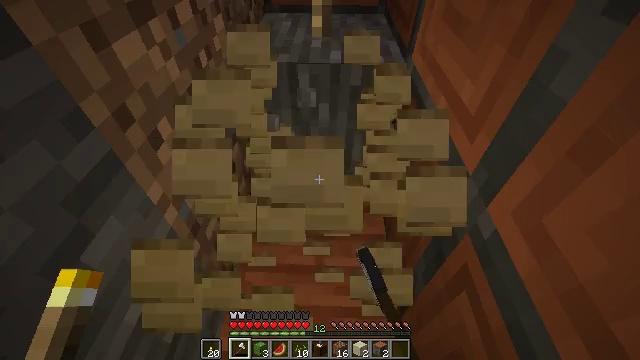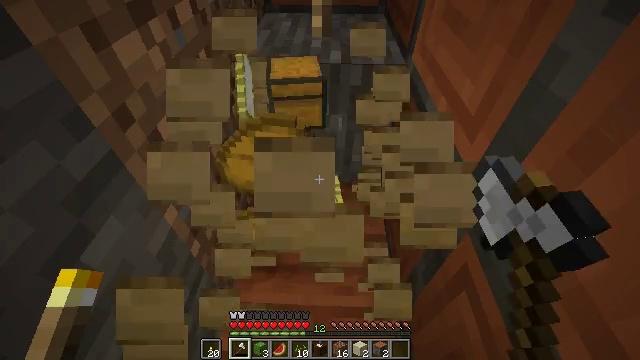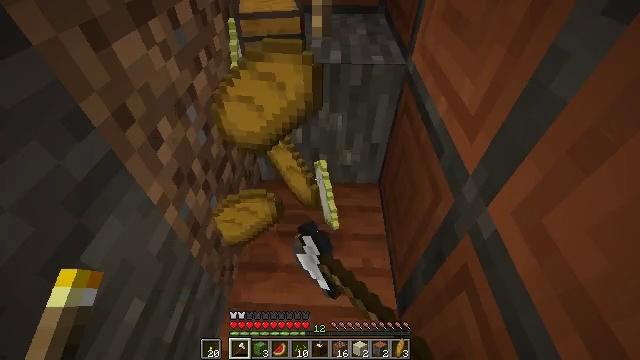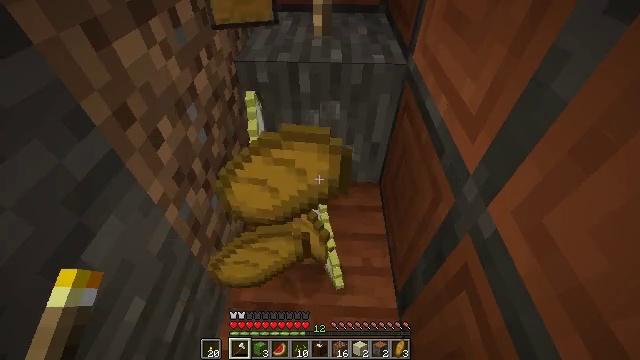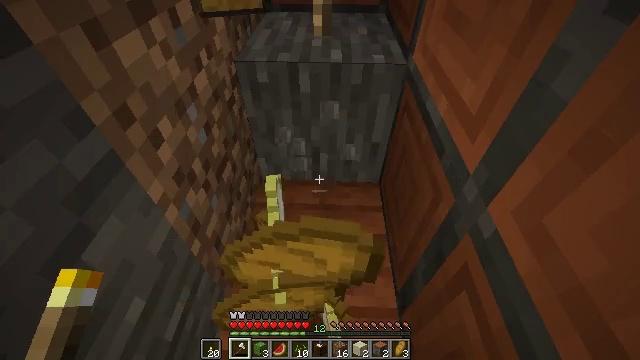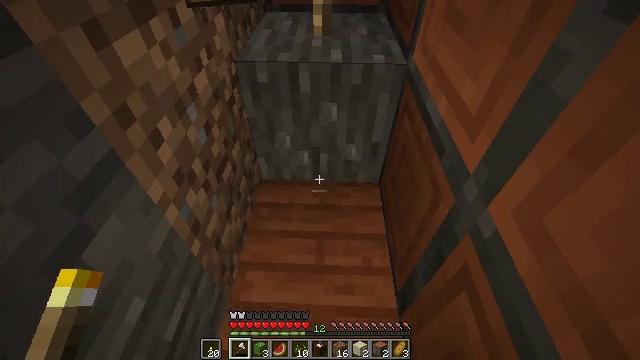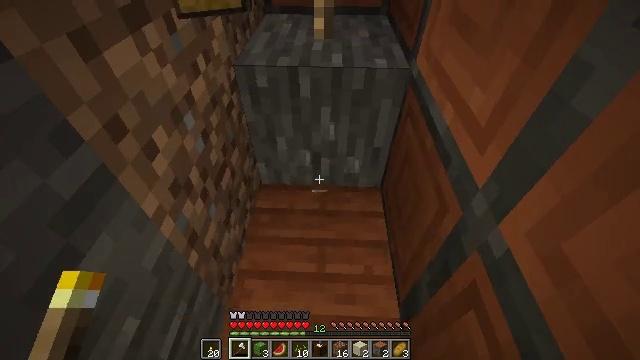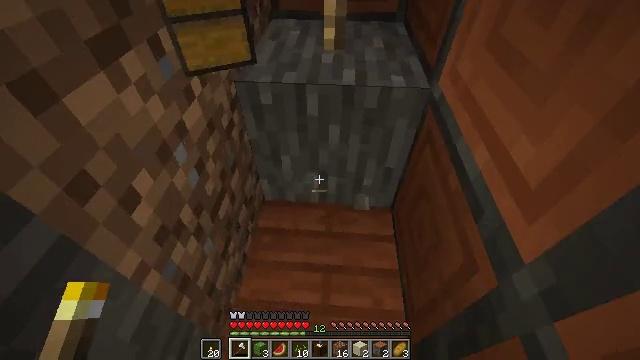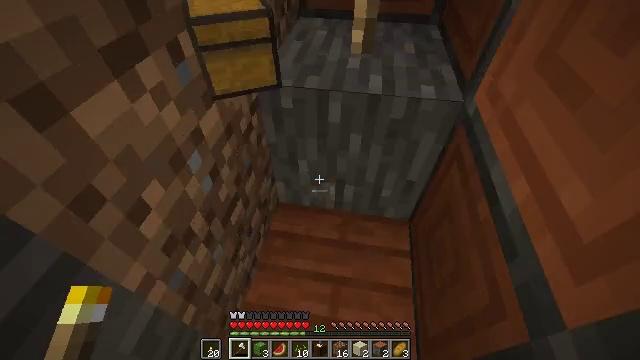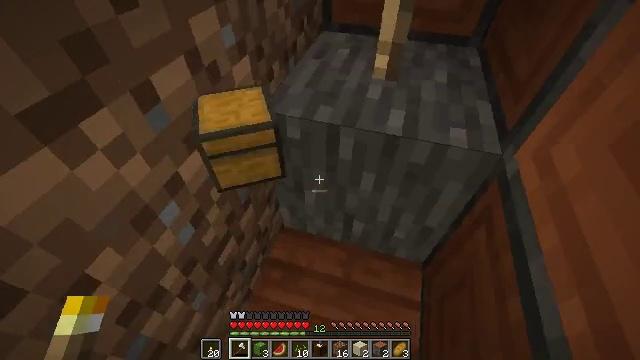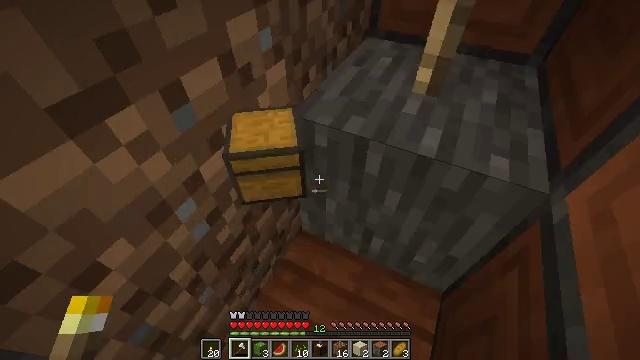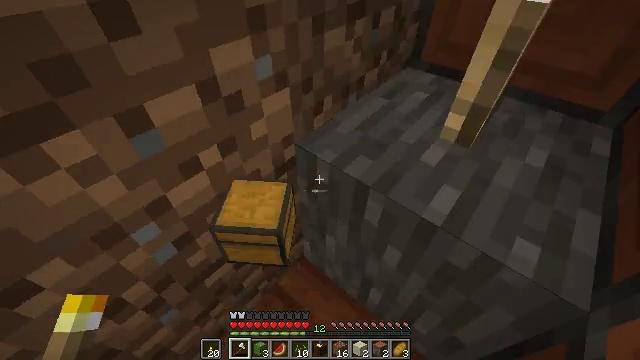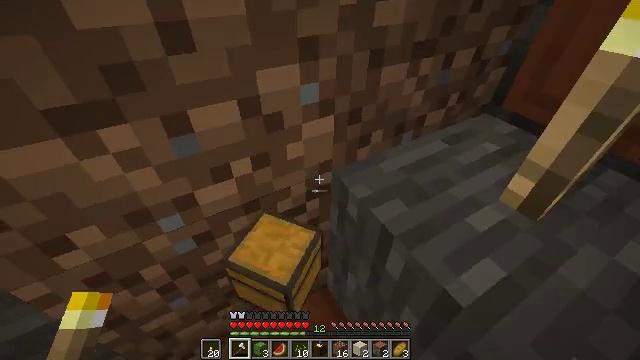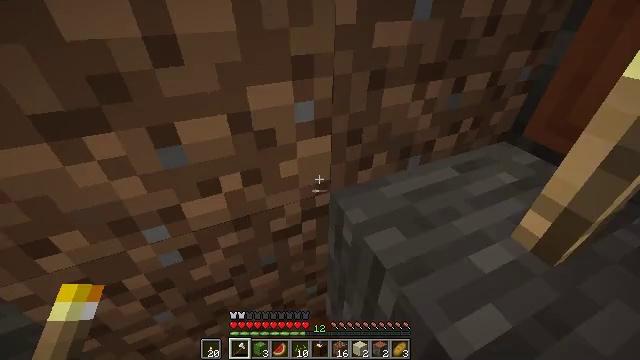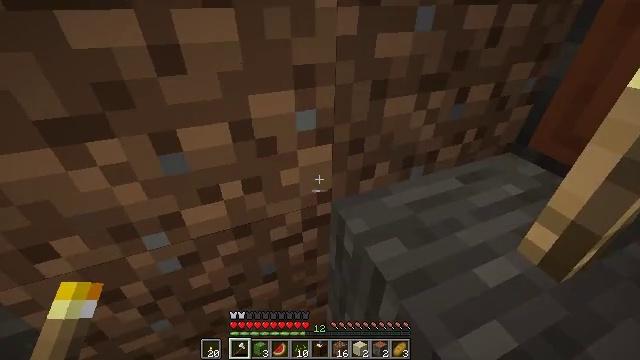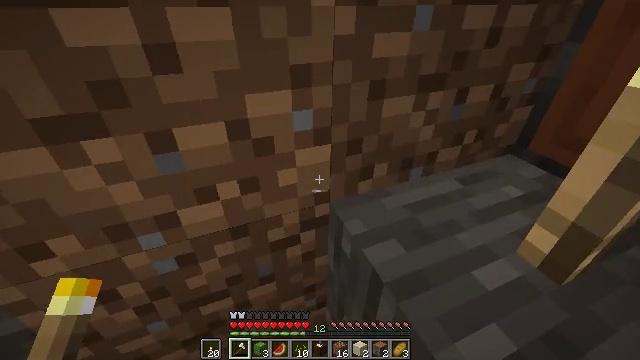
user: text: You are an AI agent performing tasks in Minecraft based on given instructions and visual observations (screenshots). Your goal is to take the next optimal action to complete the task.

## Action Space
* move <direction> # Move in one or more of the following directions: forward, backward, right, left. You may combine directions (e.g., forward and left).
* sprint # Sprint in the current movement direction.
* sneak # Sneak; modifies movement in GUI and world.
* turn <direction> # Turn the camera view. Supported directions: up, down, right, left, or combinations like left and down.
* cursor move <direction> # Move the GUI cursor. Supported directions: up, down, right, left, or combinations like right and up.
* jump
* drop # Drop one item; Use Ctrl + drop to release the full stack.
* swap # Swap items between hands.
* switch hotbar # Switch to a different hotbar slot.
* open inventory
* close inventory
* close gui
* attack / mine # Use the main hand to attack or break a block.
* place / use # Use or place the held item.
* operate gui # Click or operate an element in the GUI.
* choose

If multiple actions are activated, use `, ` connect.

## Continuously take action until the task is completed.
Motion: motion action
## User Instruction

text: Get dirt block.
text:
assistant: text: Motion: attack / mine
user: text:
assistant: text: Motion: attack / mine
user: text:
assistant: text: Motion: attack / mine
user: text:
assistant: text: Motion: no_op
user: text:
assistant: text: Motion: no_op
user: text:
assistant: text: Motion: move forward
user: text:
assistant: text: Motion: move forward, turn left
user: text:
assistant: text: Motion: move forward, turn left
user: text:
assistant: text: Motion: move forward and move right, turn left
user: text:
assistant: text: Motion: move forward and move right, turn left
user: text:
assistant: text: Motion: move right, turn left and up
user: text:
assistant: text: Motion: turn left and up
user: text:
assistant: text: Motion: turn left and up
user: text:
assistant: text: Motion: turn left and up
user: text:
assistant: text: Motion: no_op
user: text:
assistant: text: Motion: turn left
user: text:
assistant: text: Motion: turn left
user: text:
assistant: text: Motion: turn left and up
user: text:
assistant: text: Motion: turn left and up
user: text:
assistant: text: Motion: turn up
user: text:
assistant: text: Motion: no_op
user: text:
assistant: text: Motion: attack / mine
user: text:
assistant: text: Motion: attack / mine
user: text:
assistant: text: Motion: attack / mine
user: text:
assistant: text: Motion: attack / mine
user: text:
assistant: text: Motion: attack / mine
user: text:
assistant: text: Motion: attack / mine
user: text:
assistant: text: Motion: attack / mine
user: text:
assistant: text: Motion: attack / mine
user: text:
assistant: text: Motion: attack / mine